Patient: sex F, age 37
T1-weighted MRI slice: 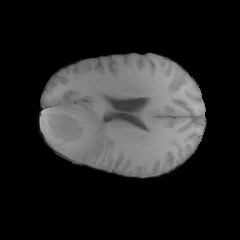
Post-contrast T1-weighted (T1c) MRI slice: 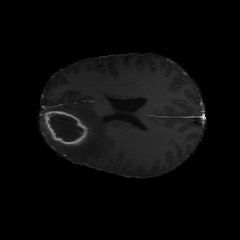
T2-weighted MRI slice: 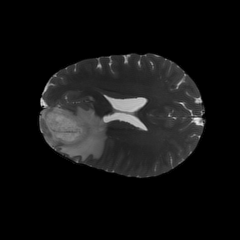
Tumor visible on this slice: yes
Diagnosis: Glioblastoma, IDH-wildtype
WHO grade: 4